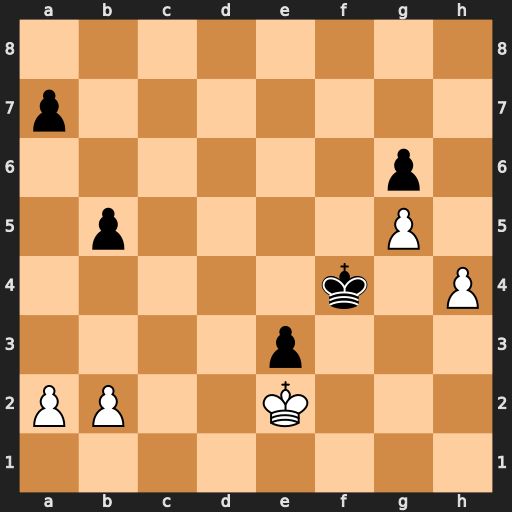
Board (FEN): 8/p7/6p1/1p4P1/5k1P/4p3/PP2K3/8
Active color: w
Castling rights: -
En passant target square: -
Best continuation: h5 Kxg5 hxg6 Kxg6 Kxe3